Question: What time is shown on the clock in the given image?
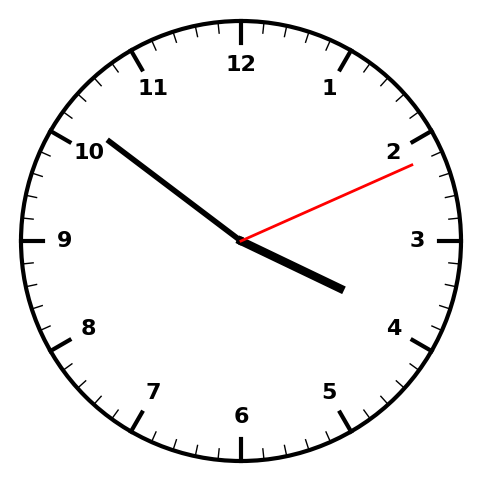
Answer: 03:51:11